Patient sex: M
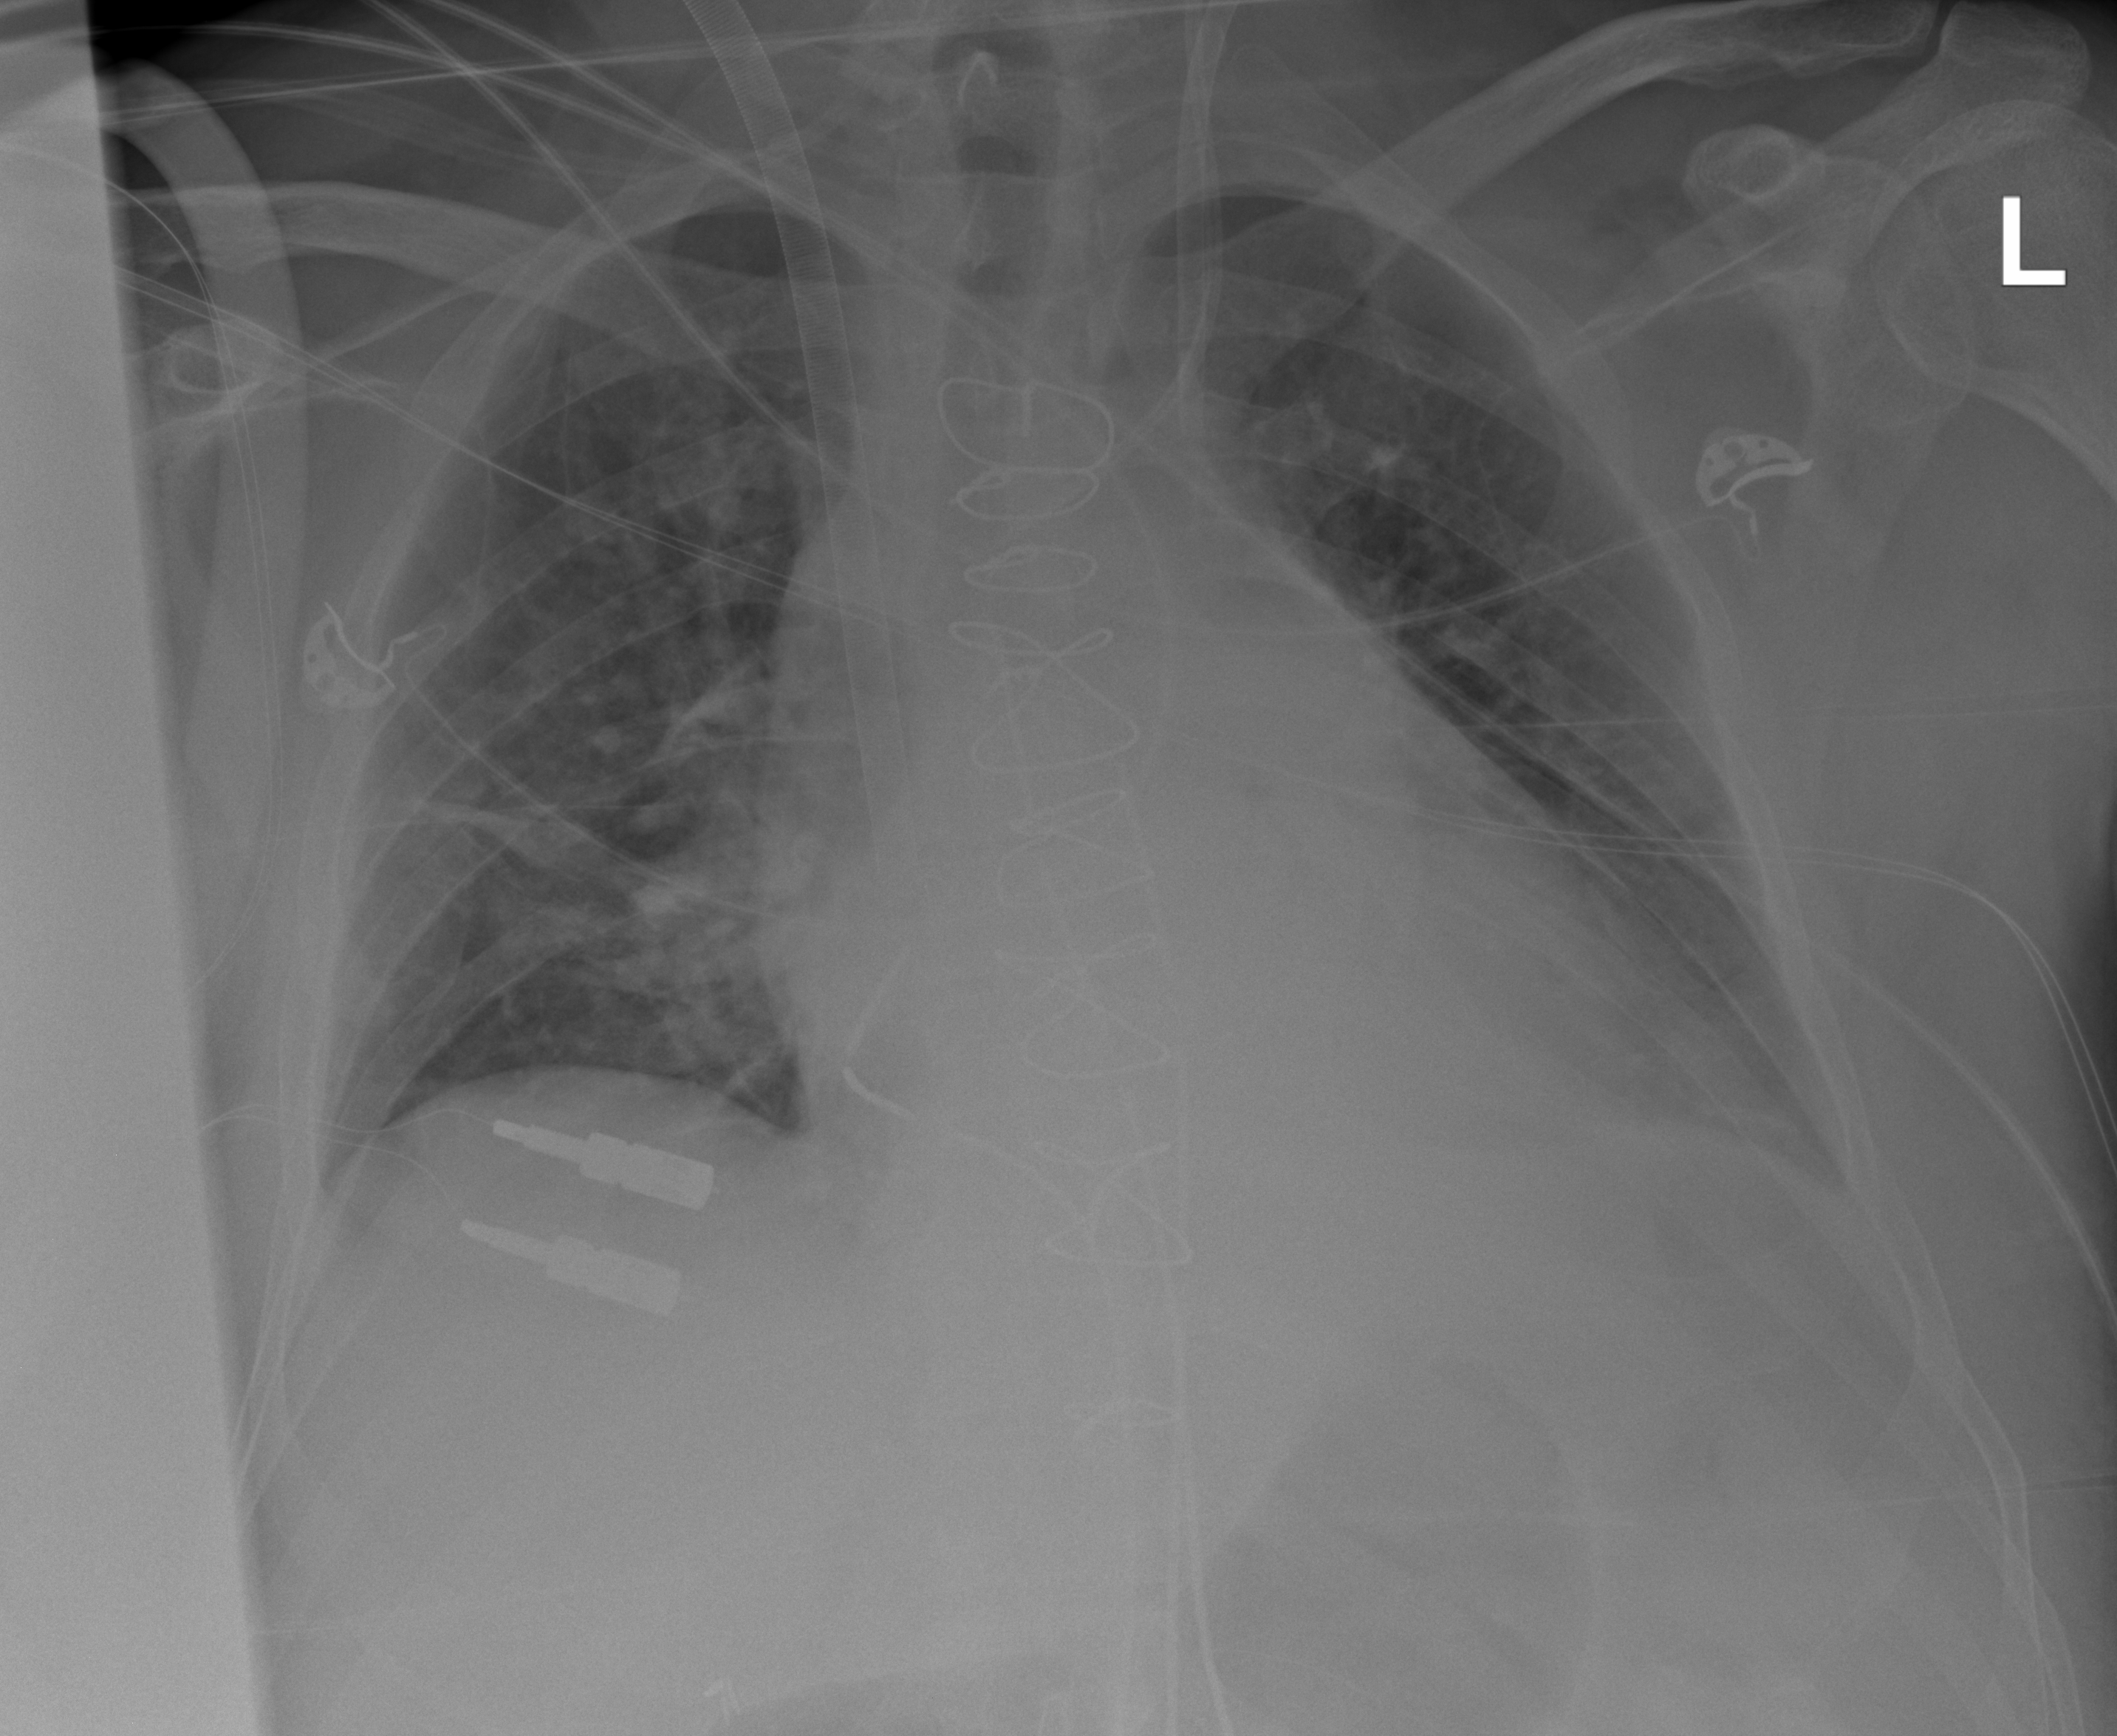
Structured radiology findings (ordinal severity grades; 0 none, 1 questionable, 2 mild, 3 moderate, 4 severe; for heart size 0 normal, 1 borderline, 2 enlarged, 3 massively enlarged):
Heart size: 1
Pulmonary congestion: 2
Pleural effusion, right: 0
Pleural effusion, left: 2
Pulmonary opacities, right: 2
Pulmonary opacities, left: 0
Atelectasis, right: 0
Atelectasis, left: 0